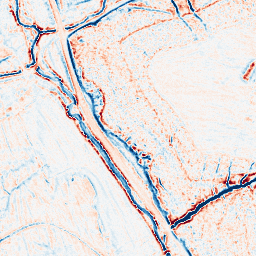
Category: edge_preserving
Decomposition family: bilateral
Decomposition parameters: d: 9
sigma_color: 100
sigma_space: 25
Upsampling method: quintic
Upsampling parameters: scale: 2
Upsampling scale: 2